Question: please any help ?
I'm trying to add popup div to my mobile web app in JQM , but unfortunately the code above doesn't work on my mobile phone , it show the app in tiny at the right corner. but in IE I see it fine.
what i'm doing wrong?
'''
<div data-role="page" id="page2" >
<div data-role="popup" id="popupBasic2" class="ui-content">
<a href="#" data-rel="back" data-role="button" data-theme="d" data-icon="delete" data-iconpos="notext" class="ui-btn-right" title="close"></a>
Close
</div>
</div>
'''
and my javascript code:
'''
$("#popupBasic2").popup('open');
'''
screenshot:

any suggestions?
Thanks, MOR
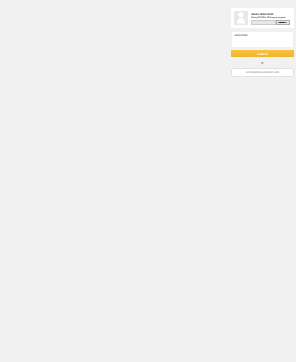
Answer: I found what cause this happen . it seems that popup doesn't work on '<html dir="rtl">' the rtl messed it up..